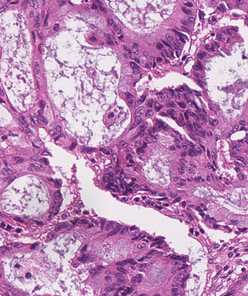
Tumor epithelial tissue: yes
Tumor-associated stroma tissue: yes
Normal tissue: no